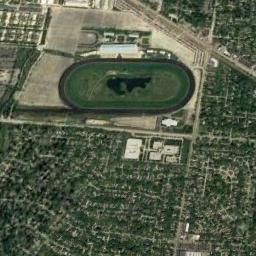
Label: ground_track_field